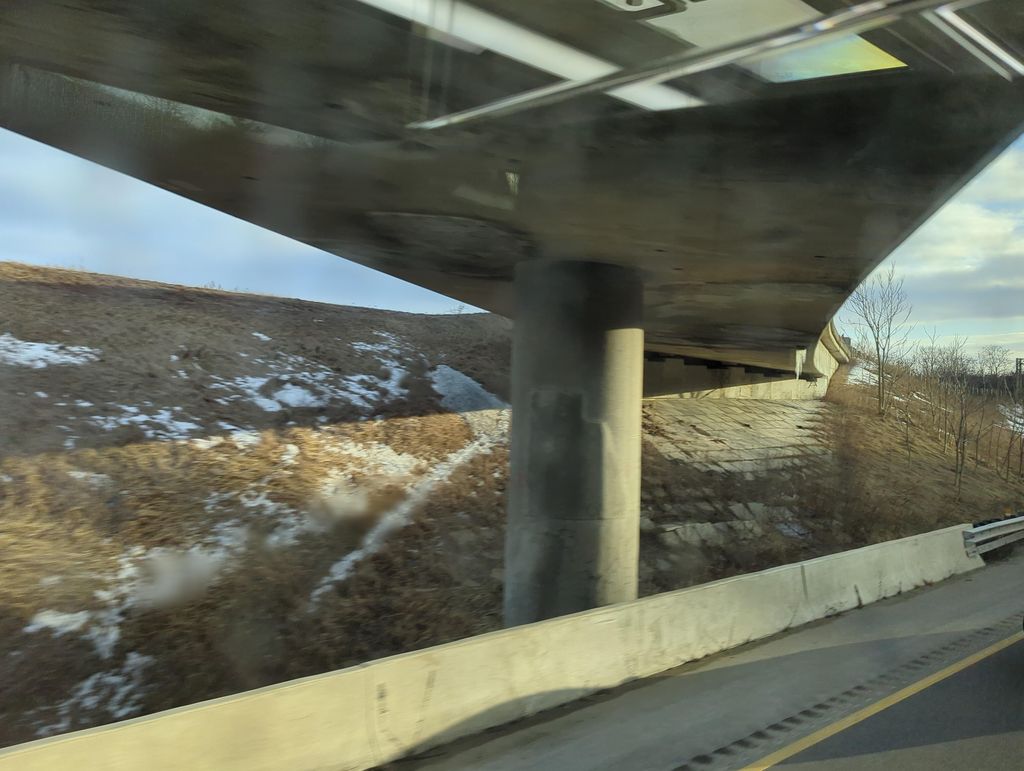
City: hamilton